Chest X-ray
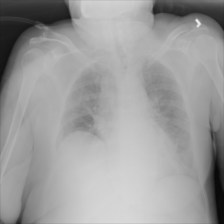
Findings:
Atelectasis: negative
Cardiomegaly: negative
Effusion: negative
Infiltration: negative
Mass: negative
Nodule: negative
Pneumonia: negative
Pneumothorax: negative
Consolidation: negative
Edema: negative
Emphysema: negative
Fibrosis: negative
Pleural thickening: negative
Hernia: negative